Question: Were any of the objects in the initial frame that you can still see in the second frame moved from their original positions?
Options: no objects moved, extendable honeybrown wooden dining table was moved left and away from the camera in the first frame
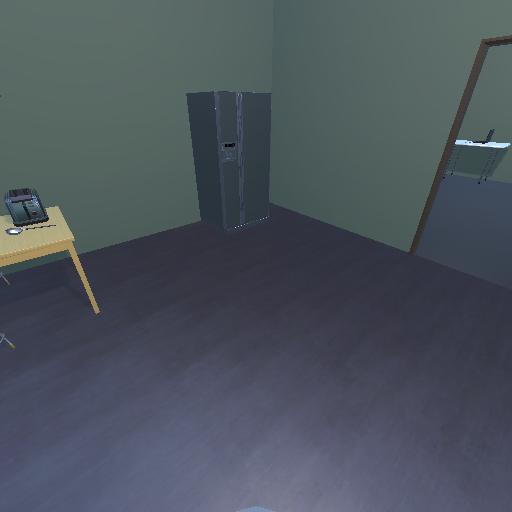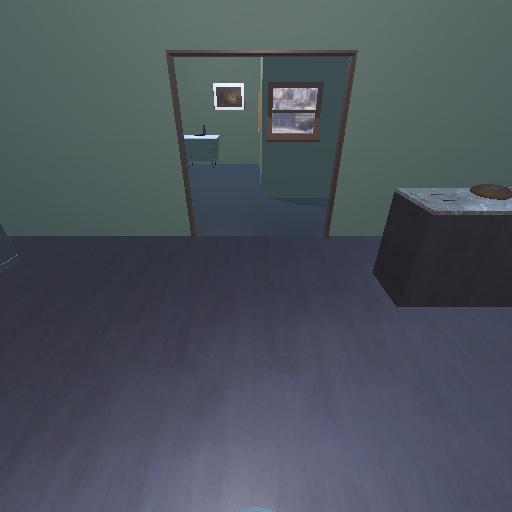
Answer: no objects moved